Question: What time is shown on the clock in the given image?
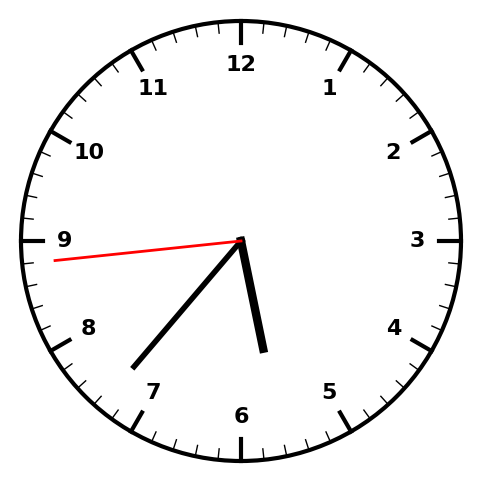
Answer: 05:36:44